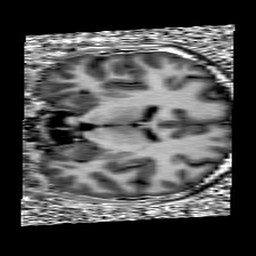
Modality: UNIT1
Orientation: coronal
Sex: male
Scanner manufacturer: siemens
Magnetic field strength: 3 T
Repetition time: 5 s
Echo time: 0.00355 s